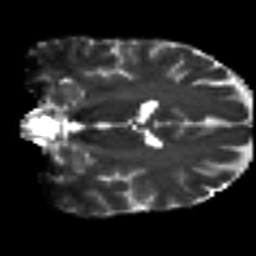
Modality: T2w
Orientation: coronal
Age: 47
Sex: female
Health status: ill
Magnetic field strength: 3 T
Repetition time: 8.4 s
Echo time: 0.0926 s